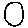
Label: circle